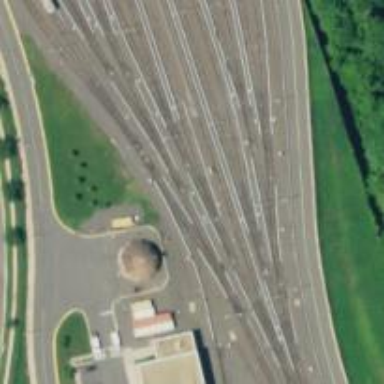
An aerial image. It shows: Electrified rail in service yard.